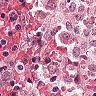
Metastatic tissue present: no